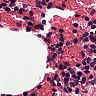
Metastatic tissue present: no